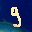
Label: 9